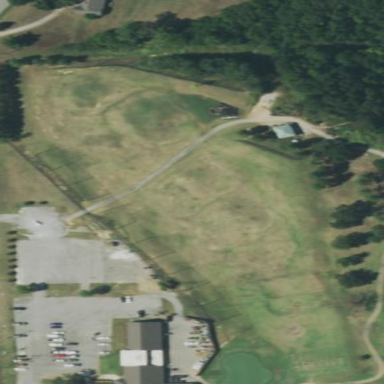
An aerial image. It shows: Grassy area designated for driving range golf.